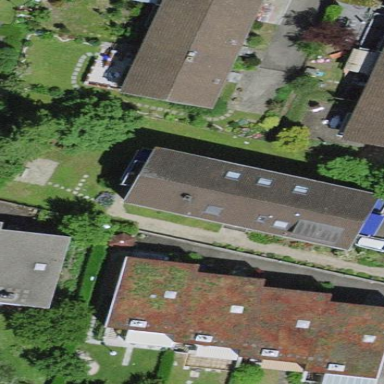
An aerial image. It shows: Simple and straightforward house.